Interaction volume radius: 5 \u00c5
Interaction volume height: 30 \u00c5
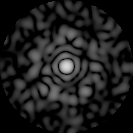
Disorder parameter: 0.8796